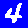
Digit: 4